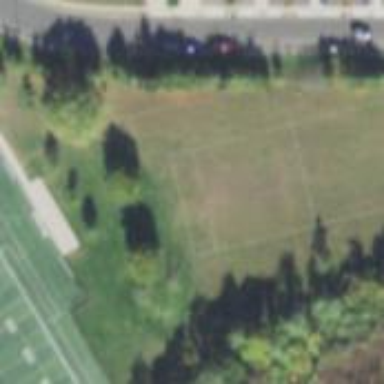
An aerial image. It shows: Soccer pitch for leisure land activities.